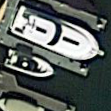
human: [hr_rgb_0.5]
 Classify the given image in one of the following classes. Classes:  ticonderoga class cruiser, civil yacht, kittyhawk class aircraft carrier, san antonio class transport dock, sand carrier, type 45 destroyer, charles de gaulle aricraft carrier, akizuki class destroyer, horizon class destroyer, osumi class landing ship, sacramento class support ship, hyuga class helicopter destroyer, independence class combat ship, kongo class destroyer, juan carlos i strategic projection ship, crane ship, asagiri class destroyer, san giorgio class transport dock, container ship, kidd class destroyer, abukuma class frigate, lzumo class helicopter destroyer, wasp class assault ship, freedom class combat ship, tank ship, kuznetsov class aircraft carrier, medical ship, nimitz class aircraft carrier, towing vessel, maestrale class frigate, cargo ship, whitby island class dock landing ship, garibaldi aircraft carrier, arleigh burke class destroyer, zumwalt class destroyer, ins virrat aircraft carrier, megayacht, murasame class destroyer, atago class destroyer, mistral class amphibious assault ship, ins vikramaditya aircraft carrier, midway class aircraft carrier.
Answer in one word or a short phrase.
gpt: Civil yacht